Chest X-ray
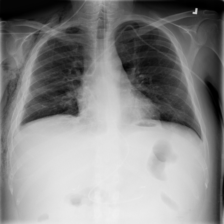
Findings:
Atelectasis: negative
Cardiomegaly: negative
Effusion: positive
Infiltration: negative
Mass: negative
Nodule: negative
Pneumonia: negative
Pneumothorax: negative
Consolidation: negative
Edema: negative
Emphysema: positive
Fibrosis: negative
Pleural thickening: negative
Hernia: negative